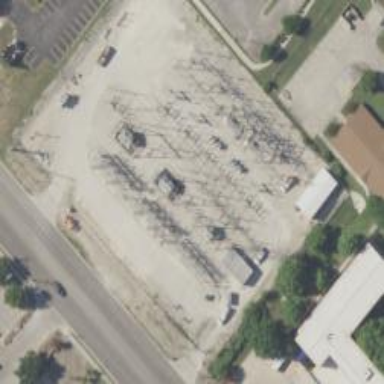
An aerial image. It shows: Power tower.